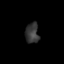
Tissue: lung
Cell type: Fibroblasts
Senescence score: 0.06851
Nuclear area (px): 270
Mean DAPI intensity: 54.17